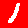
Digit: 1